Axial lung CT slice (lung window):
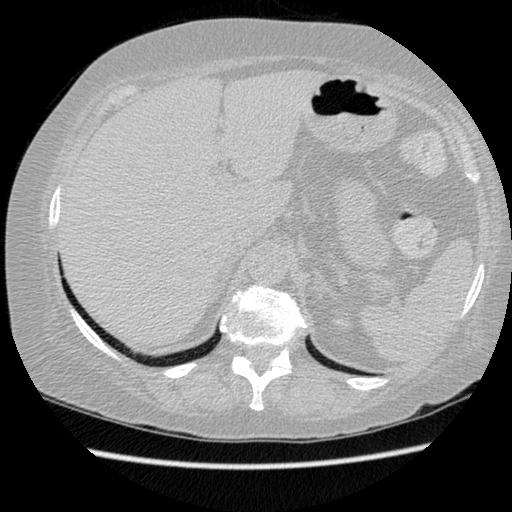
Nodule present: no